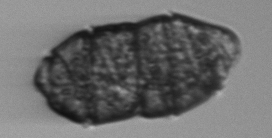
Label: Margalefidinium